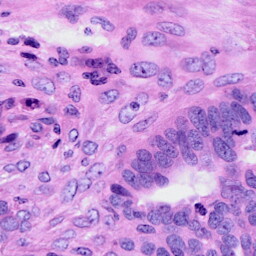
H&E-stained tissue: Ovarian